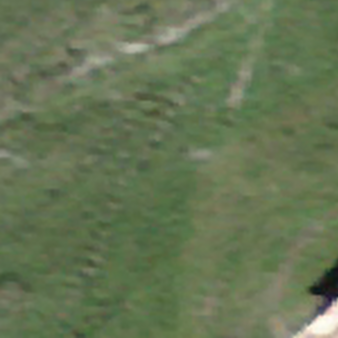
Label: other